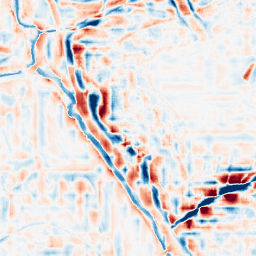
Category: wavelet
Decomposition family: wavelet_reverse_biorthogonal
Decomposition parameters: wavelet: rbio2.4
level: 4
Upsampling method: bspline
Upsampling parameters: scale: 8
Upsampling scale: 8